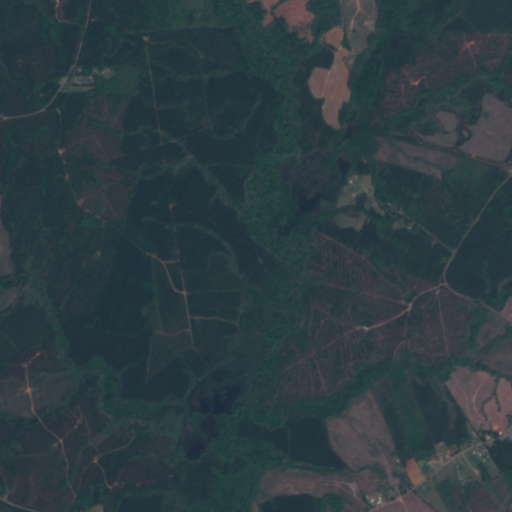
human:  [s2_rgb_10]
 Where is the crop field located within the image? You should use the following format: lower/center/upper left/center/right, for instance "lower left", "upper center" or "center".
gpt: The crop field is located in the lower right of the image.
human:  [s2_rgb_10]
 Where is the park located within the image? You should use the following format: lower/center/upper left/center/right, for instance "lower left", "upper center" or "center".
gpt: The park is located in the lower right of the image.
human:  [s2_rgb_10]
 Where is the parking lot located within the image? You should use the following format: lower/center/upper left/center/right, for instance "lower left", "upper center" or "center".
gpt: There is no parking lot in the image.